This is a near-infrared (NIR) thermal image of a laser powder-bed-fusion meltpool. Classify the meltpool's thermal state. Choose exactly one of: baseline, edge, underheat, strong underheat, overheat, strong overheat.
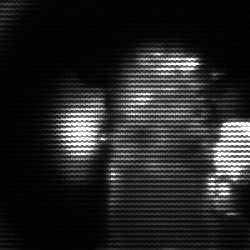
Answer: strong underheat